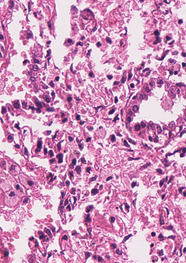
Tumor epithelial tissue: no
Tumor-associated stroma tissue: no
Normal tissue: yes